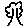
Label: tree